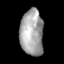
Tissue: skin
Cell type: Fibroblasts
Senescence score: 0.8263
Nuclear area (px): 1045
Mean DAPI intensity: 164.382